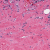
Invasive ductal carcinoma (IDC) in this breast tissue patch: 1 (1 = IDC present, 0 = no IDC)